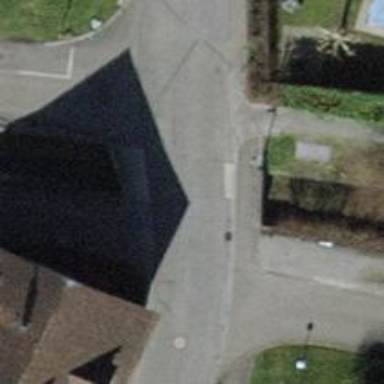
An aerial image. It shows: Sidewalk bridge over footway.